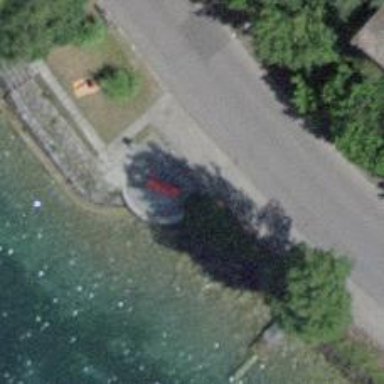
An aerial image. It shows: Bench.